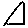
Label: triangle